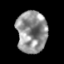
Tissue: skin
Cell type: Epithelial cells
Senescence score: 0.2173
Nuclear area (px): 1239
Mean DAPI intensity: 146.8